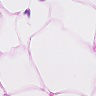
Metastatic tissue present: no